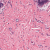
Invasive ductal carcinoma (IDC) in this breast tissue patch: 0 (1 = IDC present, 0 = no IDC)